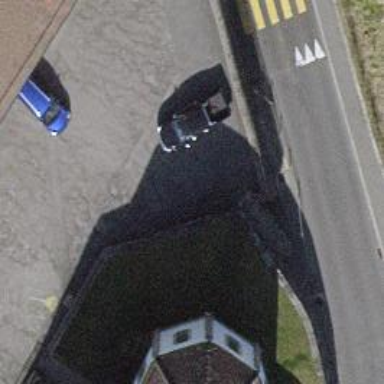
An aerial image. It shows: Road with steps.